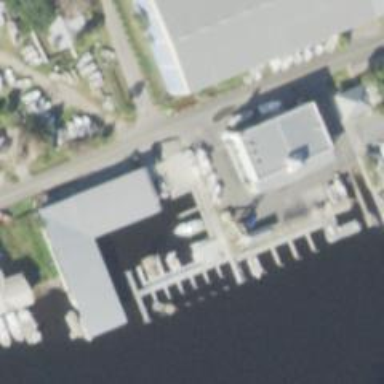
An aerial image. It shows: Commercial mooring area located on the roof of building.